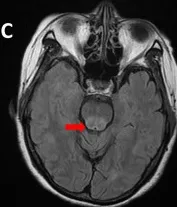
Brainstem.
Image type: radiology (mri)